Question: I'd like to debug 'Classic ASP' website at 'Visual Studio 2012' with 'IIS Express'. Hence, I attached the 'iisexpress.exe' in 'VS 2012', but it shows 'Application Debugging is disabled'. What could be a problem ? Do I want to enable any configuration settings?

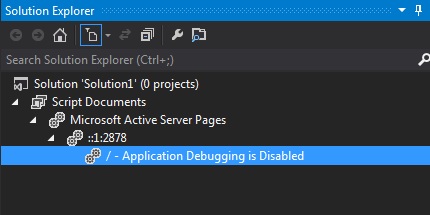
Answer: I don't have visual studio 2012 to test it on as far as I know visual studio cannot debug asp classic code natively.
The way I debug my asp classic code is to put in stop statements on the line above the one I want to debug
<URL>. the break point is just typing in stop.
'''
function DoDate(inp)
stop
if isnull(inp) then
DoDate = "Never"
exit function
end if
'''
In the above example the page when loaded will stop at the breakpoint and pop up a dialog asking if you would like to debug it, you can then step through the function and even see variables like you normally would.
note: The link says visual studio 2005 but it also works in 2010(and should also work in 2012), you also do not need the DEBUG extension.
also ensure you have server side debugging activated in IIS or this will not work.